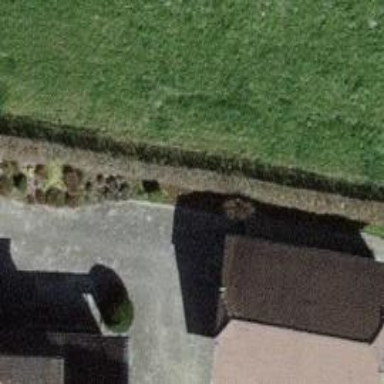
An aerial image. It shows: Garage.